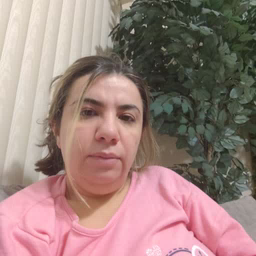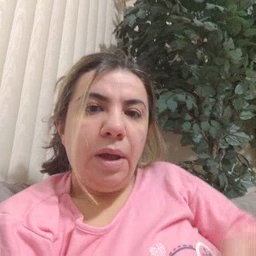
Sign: pizza